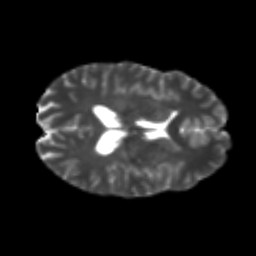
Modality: T2w
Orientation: axial
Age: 26
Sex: male
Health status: healthy
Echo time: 0.074 s